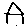
Label: house